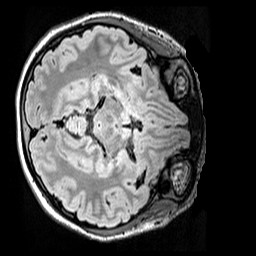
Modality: FLAIR
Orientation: axial
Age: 12
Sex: female
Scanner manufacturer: siemens
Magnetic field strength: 3 T
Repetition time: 5 s
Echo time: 0.388 s